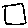
Label: square